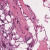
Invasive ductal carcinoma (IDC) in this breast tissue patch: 1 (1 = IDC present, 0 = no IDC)